Question: This is my XML structure, which is a list of events that each contains a list of event times. I need to return a list of 'TIME' values, but im stuck on how to get these values (Note that I need to query this list & filter by 'Id')

Code so far:
'''
public IEnumerable<EventFeed> GetEventDatesByEventId(int eventId)
{
return (from feed in xmlDoc.Descendants("Event")
where (int)feed.Element("Id") == eventId
from ev in feed.Elements("Times")
select new EventFeed()
{
EventDate = (DateTime)ev.Element("Time")
}).ToList().OrderByDescending(x => x.EventDate);
}
'''
thanks
kb
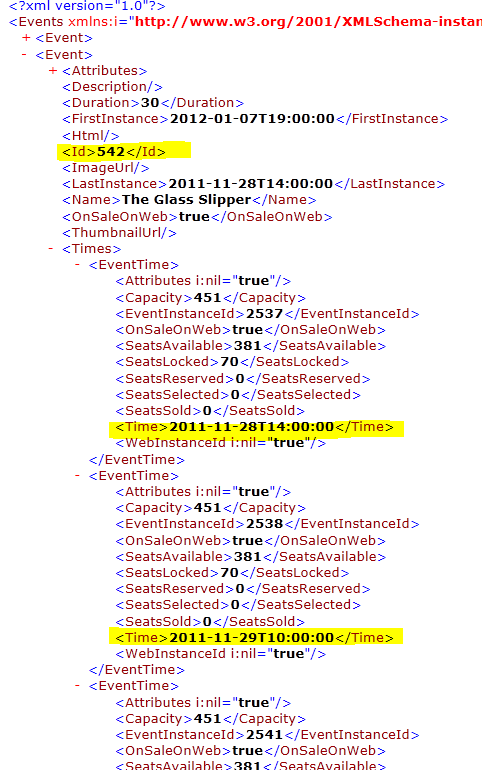
Answer: Close, you'll need to select the '<Times>' node first or use 'Descendants' since '<Time>' is below 'EventTime':
'''
return (from feed in xmlDoc.Descendants("Event")
where (int)feed.Element("Id") == eventId
from et in feed.Element("Times").Elements("EventTime")
select new EventFeed()
{
EventDate = (DateTime)et.Element("Time")
}).ToList().OrderByDescending(x => x.EventDate);
'''
Sample:
'''
string xml = @"<?xml version=""1.0"" ?>
<Events>
<Event>
<Id>542</Id>
<Times>
<EventTime>
<Time>2011-11-28T14:00:00</Time>
</EventTime>
<EventTime>
<Time>2011-11-30T10:00:00</Time>
</EventTime>
<EventTime>
<Time>2011-11-30T09:00:00</Time>
</EventTime>
</Times>
</Event>
</Events>";
int eventId = 542;
foreach (var evt in GetEvents(XDocument.Parse(xml), eventId)
{
Console.WriteLine("{0}", evt.EventDate);
}
'''
Outputs:
'''
11/30/2011 10:00:00
11/30/2011 09:00:00
11/28/2011 14:00:00
'''